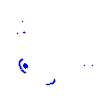
Particle: pion